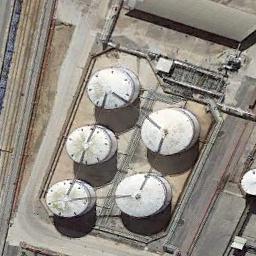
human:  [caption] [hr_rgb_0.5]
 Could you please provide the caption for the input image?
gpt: There are five storage tanks on the bare land .

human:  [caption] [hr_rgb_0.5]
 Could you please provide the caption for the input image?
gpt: There are two rows of storage tanks on each open lot .

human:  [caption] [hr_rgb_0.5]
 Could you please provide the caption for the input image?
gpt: There is a building next to the storage tanks .

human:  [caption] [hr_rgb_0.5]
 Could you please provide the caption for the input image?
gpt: There are several neatly arranged large oil storage tanks and many pipelines in the factory .

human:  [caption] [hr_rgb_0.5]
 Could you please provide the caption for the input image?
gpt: There are five white storage tanks .